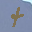
Label: 4